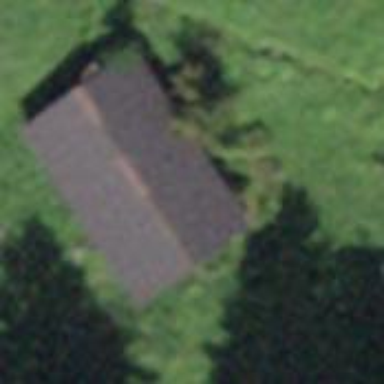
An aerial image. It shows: Cabin.